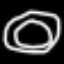
Label: donut